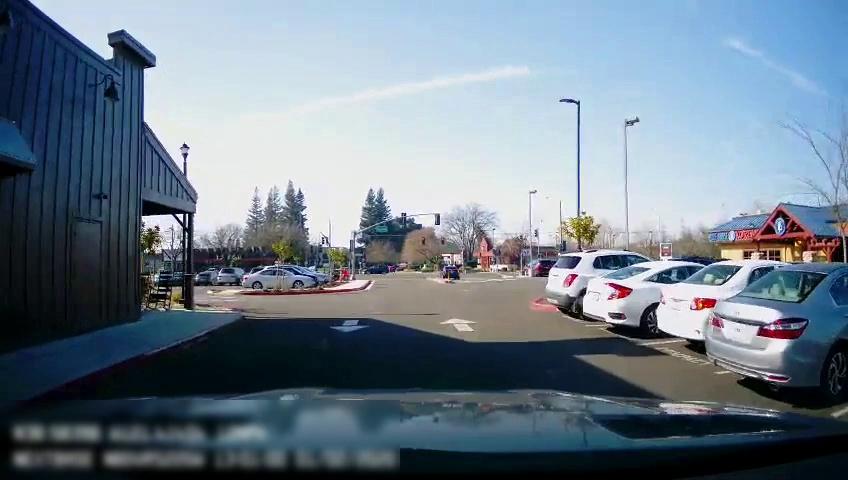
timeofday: Day
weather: Sunny
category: Drivable Space
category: Vehicles | SUV
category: Vehicles | SUV
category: Vehicles | SUV
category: Vehicles | Car
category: Vehicles | SUV
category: Vehicles | SUV
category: Vehicles | Car
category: Vehicles | Car
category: Vehicles | SUV
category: Vehicles | Car
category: Vehicles | SUV
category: Vehicles | Car
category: Vehicles | Car
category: Vehicles | Car
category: Lanes | Opposite Lane
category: Traffic | Lights
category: Traffic | Lights
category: Traffic | Signs